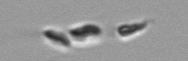
Label: Dinobryon